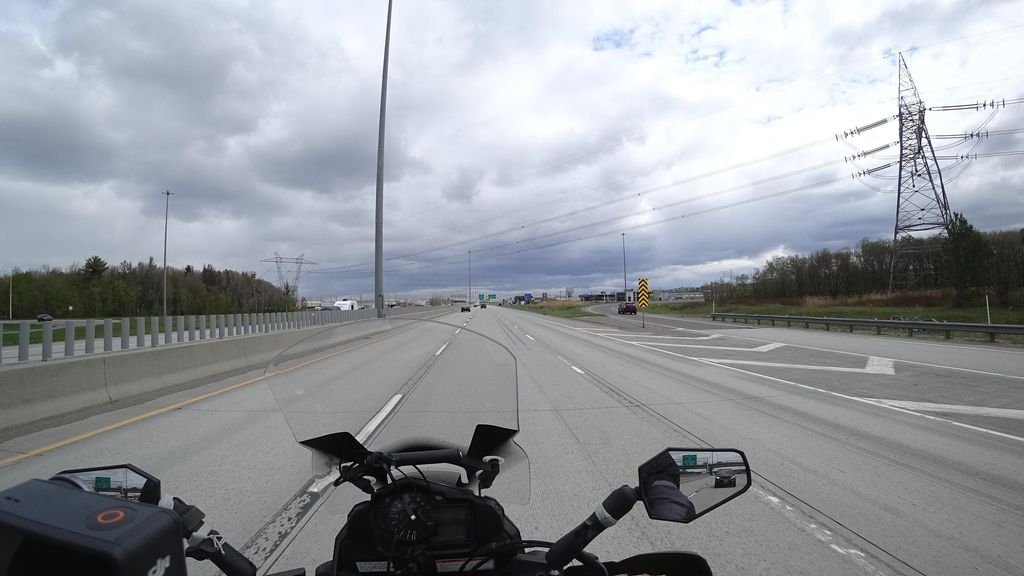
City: quebec_city